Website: lowes
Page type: billing-address
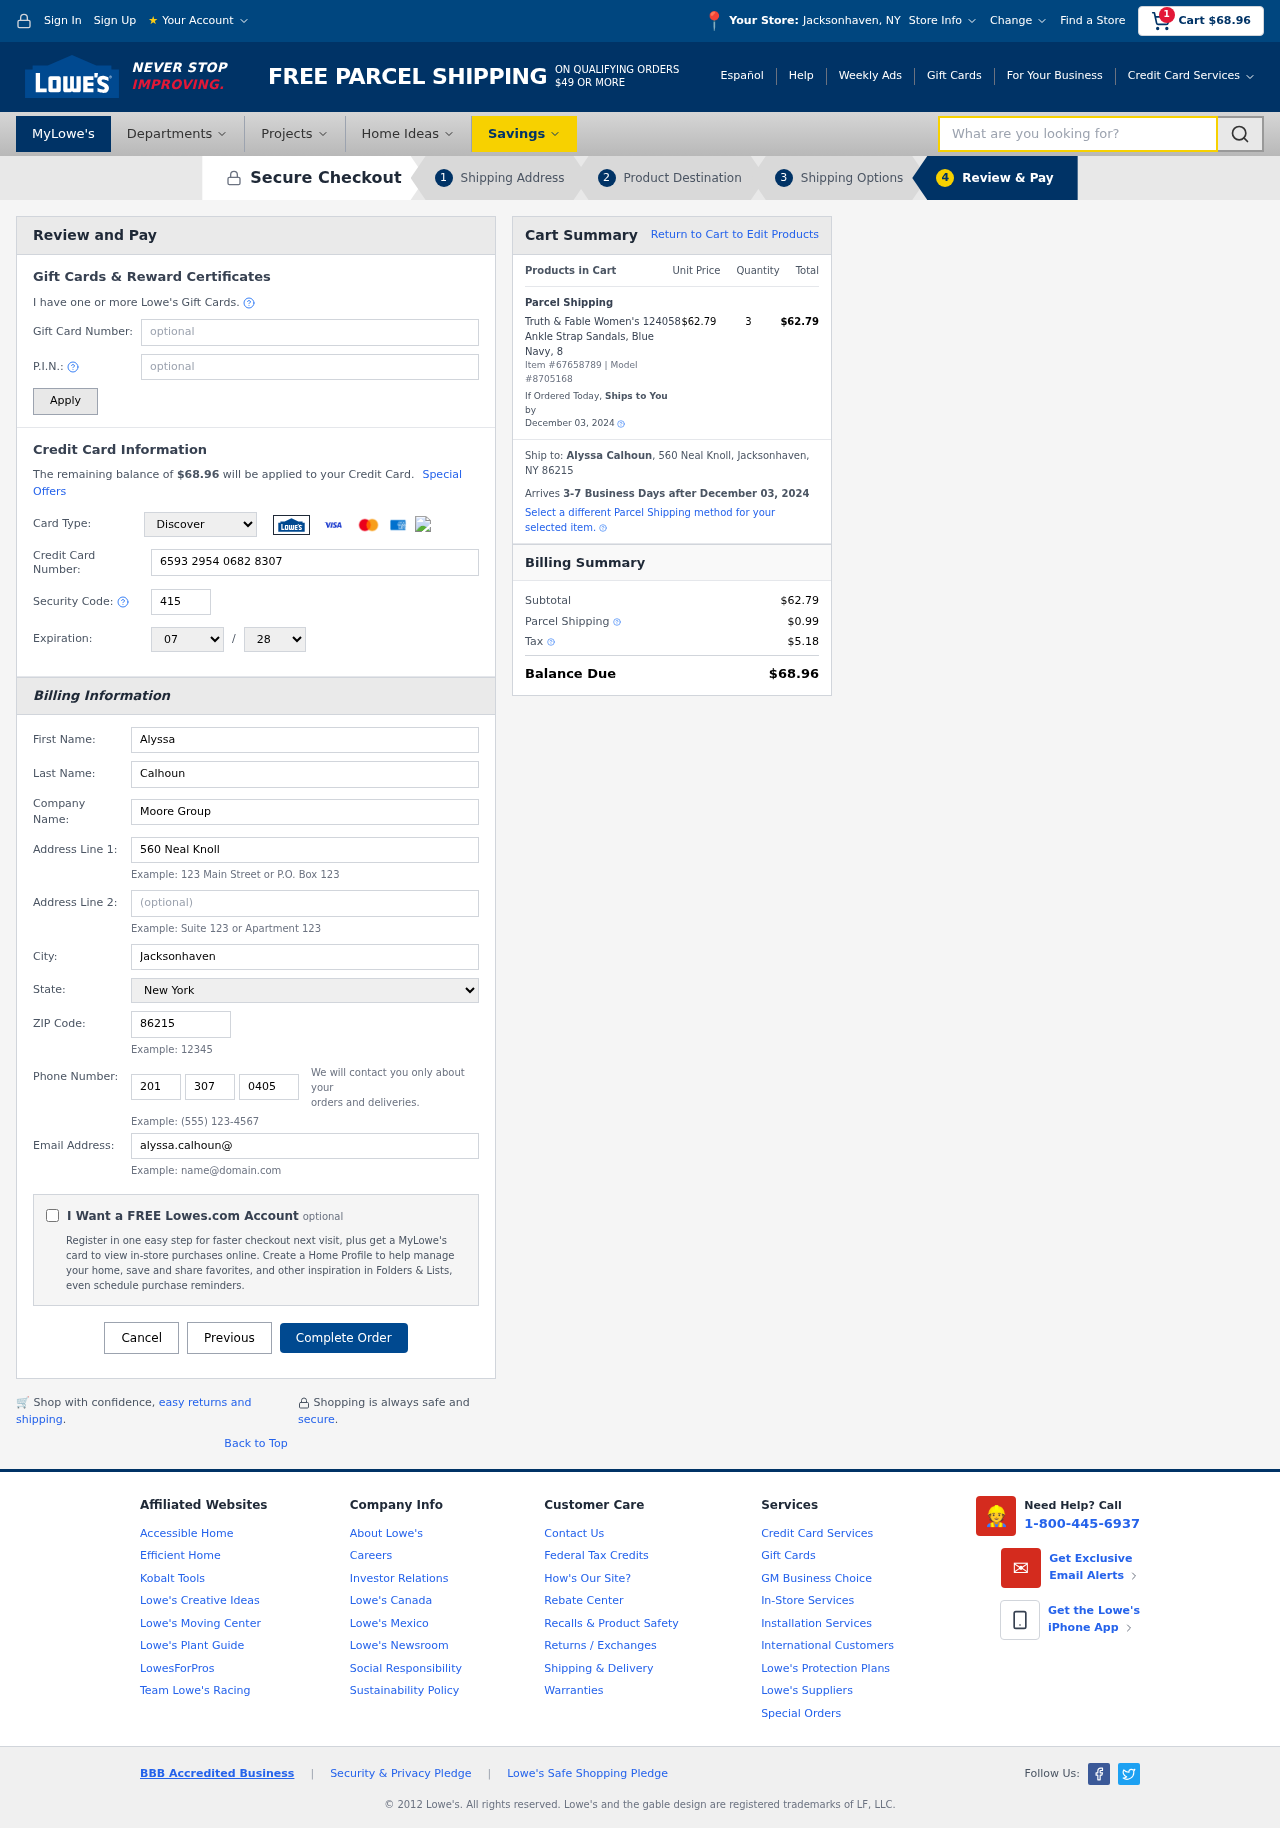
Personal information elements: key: PII_CARD_CVV
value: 415
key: PII_CARD_EXPIRY_MONTH
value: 07
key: PII_CARD_EXPIRY_YEAR
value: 28
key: PII_CARD_NUMBER
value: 6593 2954 0682 8307
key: PII_CARD_TYPE
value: Discover
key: PII_CITY
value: Jacksonhaven
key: PII_CITY_STATE
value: Jacksonhaven, NY
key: PII_COMPANY
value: Moore Group
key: PII_EMAIL
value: alyssa.calhoun@hotmail.com
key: PII_FIRSTNAME
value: Alyssa
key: PII_FULLNAME
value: Alyssa Calhoun
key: PII_LASTNAME
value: Calhoun
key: PII_PHONE_AREA
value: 201
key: PII_PHONE_PREFIX
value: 307
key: PII_PHONE_SUFFIX
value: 0405
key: PII_POSTCODE
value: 86215
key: PII_STATE
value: New York
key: PII_STREET
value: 560 Neal Knoll
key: PII_CITY_STATE_ZIP
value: Jacksonhaven, NY 86215
Product elements: key: PRODUCT1_NAME
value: Truth & Fable Women's 124058 Ankle Strap Sandals, Blue Navy, 8
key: PRODUCT1_PRICE
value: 62.79
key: PRODUCT1_QUANTITY
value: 3
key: PRODUCT_ITEM_NUMBER
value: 67658789
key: PRODUCT_MODEL_NUMBER
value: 8705168
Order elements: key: ORDER_SUBTOTAL
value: $68.96
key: ORDER_TOTAL
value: $68.96
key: ORDER_SHIPPING_DATE
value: December 03, 2024
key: ORDER_SUBTOTAL
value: $62.79
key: ORDER_DELIVERY_DATE
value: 3-7 Business Days after December 03, 2024
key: ORDER_SHIPPING_DATE2
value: December 03, 2024
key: ORDER_SUBTOTAL2
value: $62.79
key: ORDER_SHIPPING_COST
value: $0.99
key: ORDER_TAX
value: $5.18
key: ORDER_TOTAL2
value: $68.96
Search elements: key: HEADER_SEARCH
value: What are you looking for?